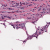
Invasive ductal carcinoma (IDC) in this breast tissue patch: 1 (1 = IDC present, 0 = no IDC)